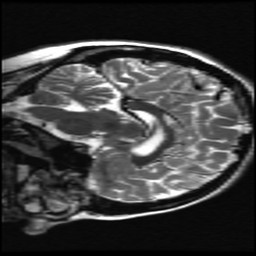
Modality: T2w
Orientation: sagittal
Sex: female
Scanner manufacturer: ge
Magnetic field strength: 3 T
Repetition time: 5 s
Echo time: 0.1012 s